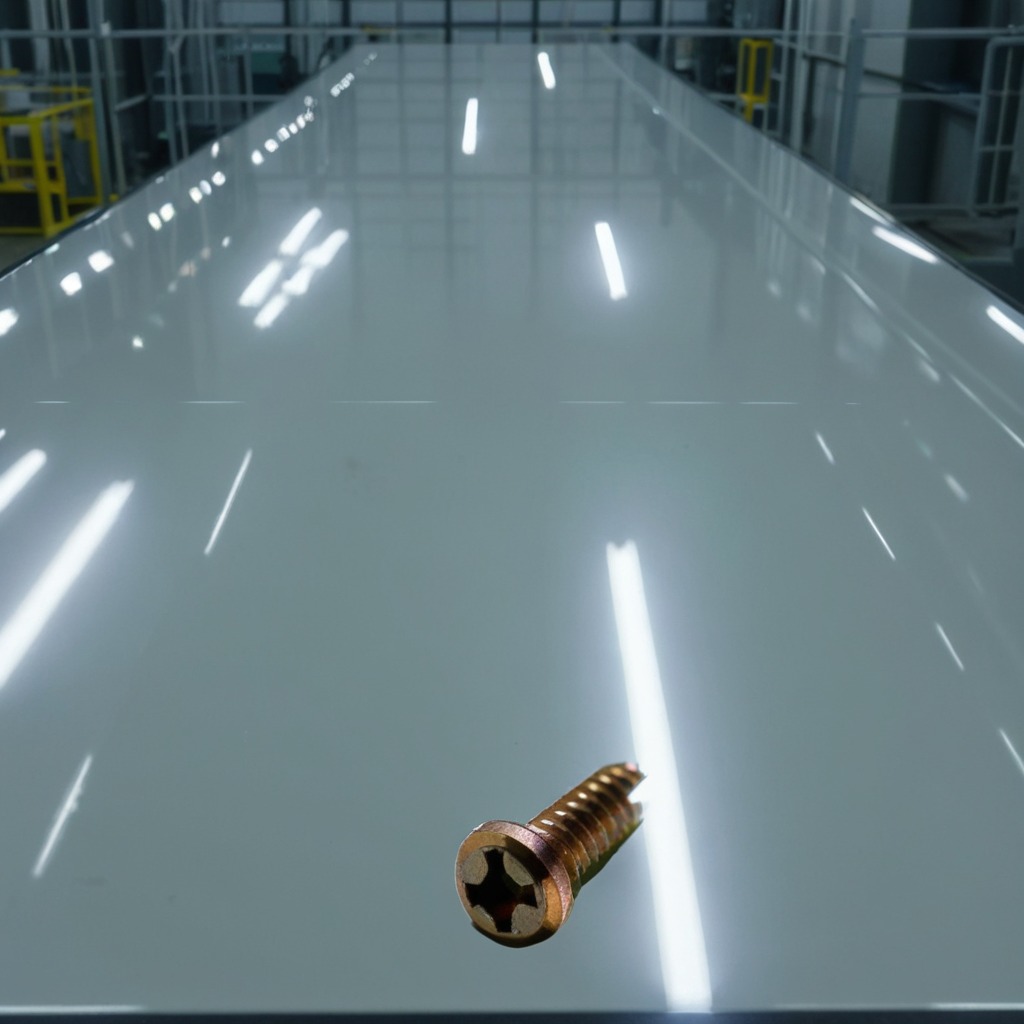
A metal screw is lying on a high-gloss table in a ship maintenance bay industrial lighting.